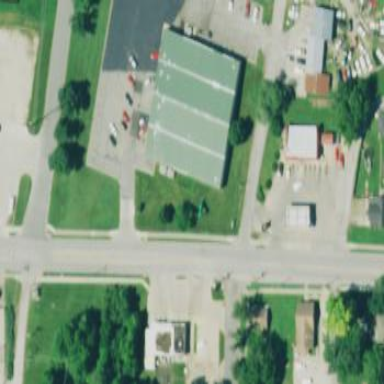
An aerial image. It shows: Building housing bowling alley.